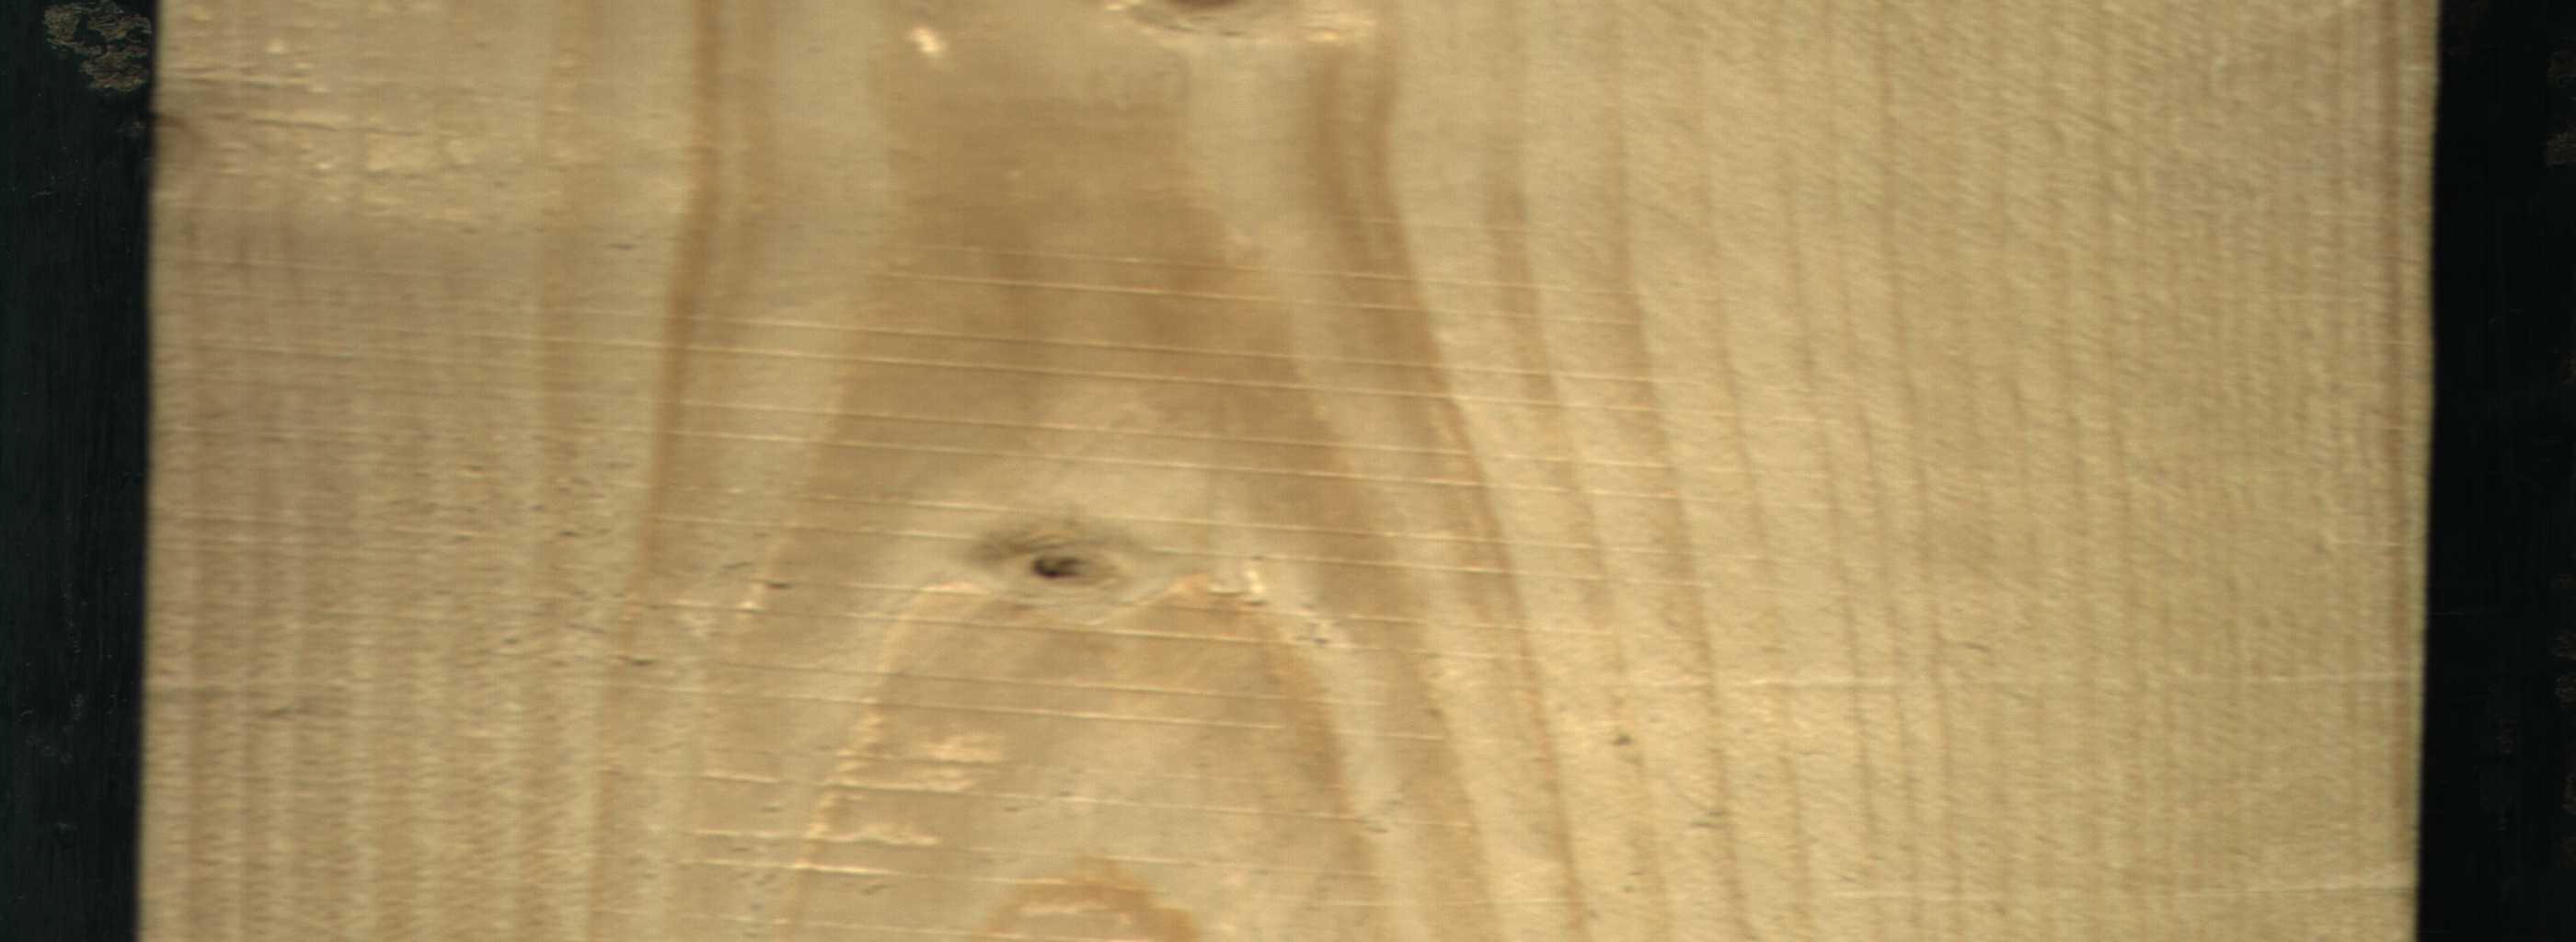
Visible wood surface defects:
Live_Knot